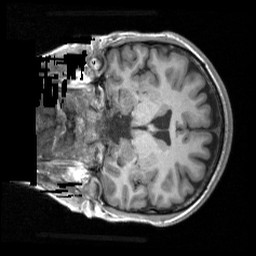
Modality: T1w
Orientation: coronal
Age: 30
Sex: female
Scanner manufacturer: siemens
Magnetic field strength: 3 T
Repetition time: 1.9 s
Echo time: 0.00232 s